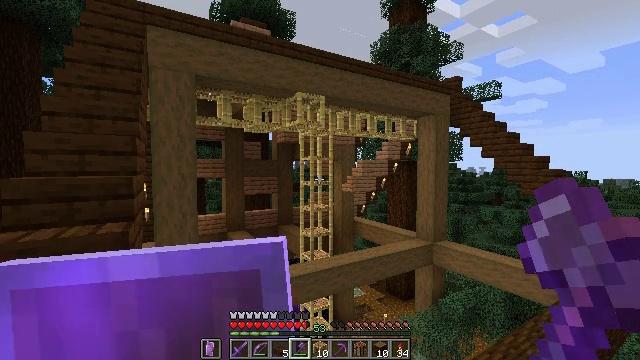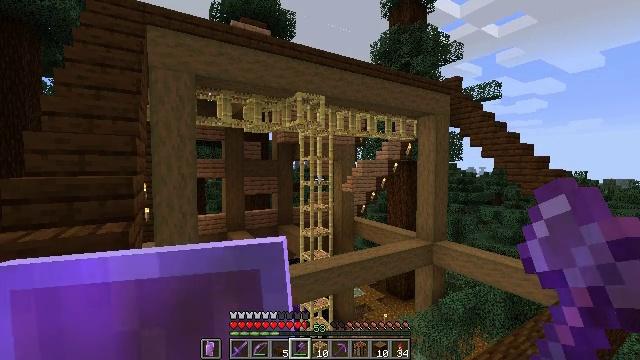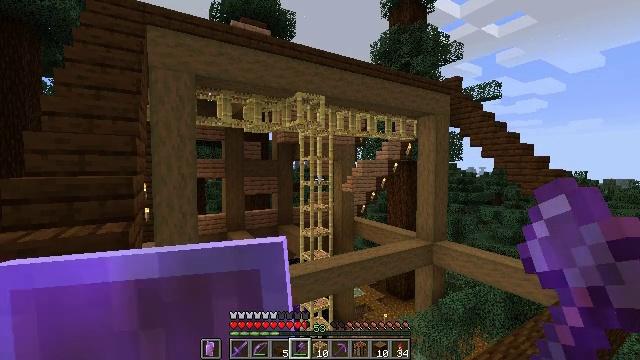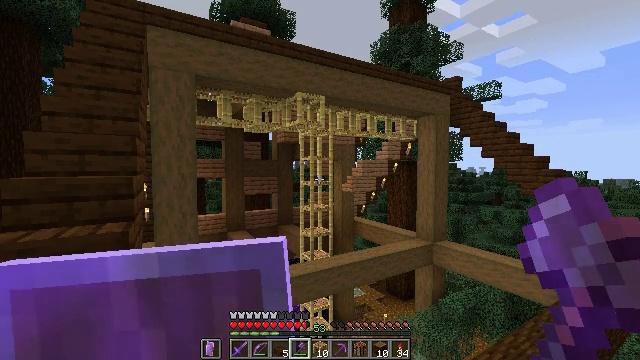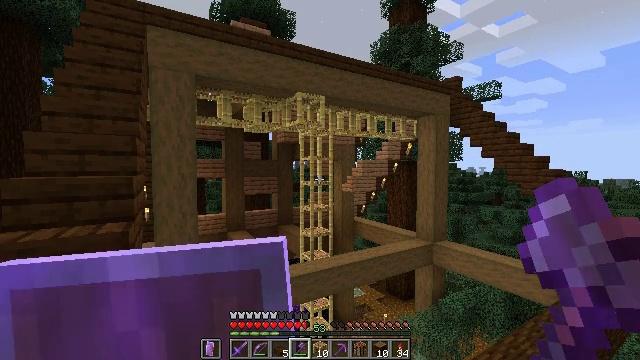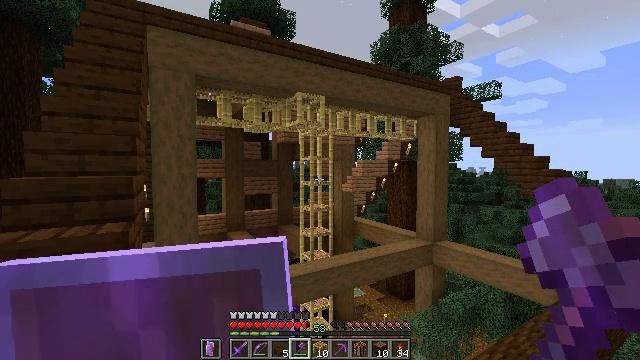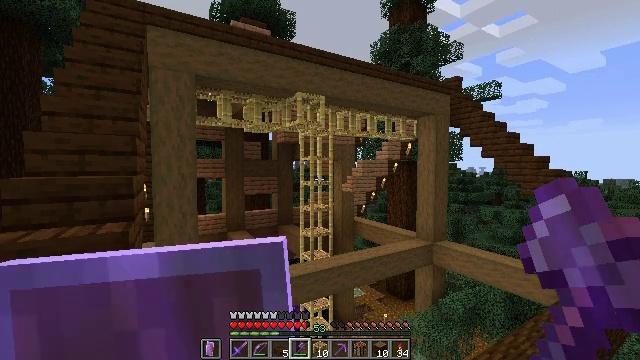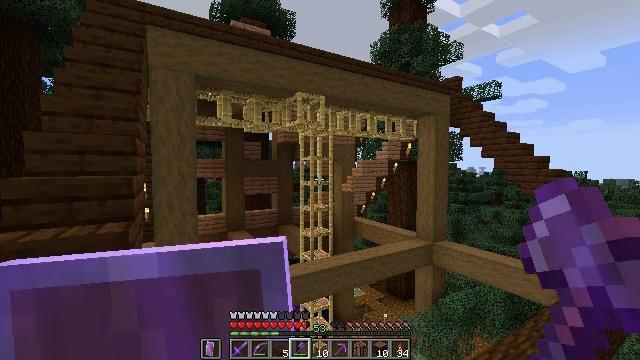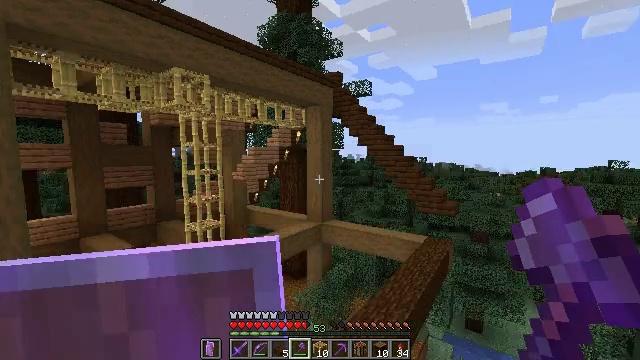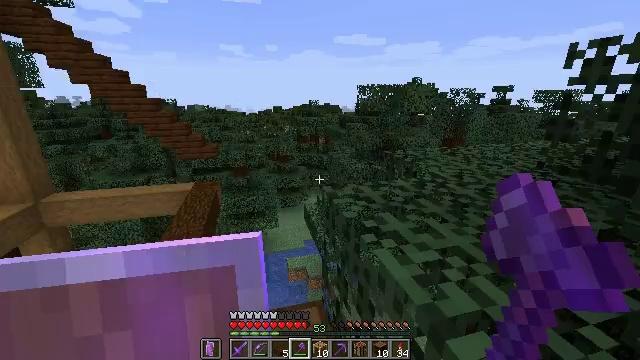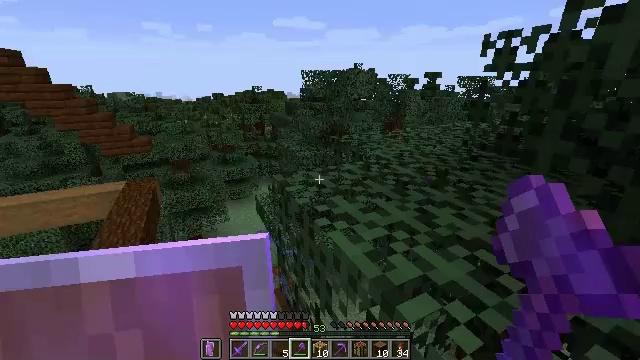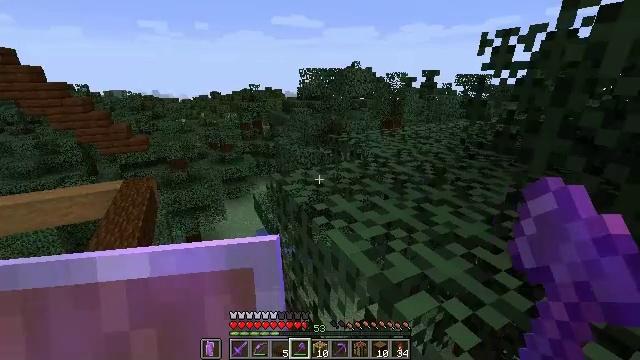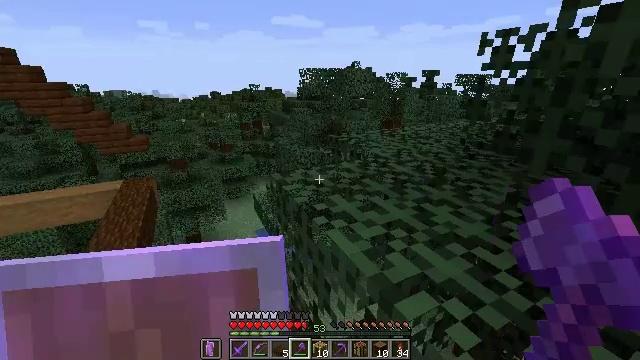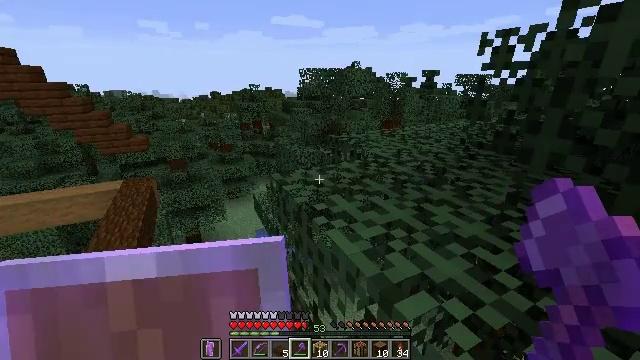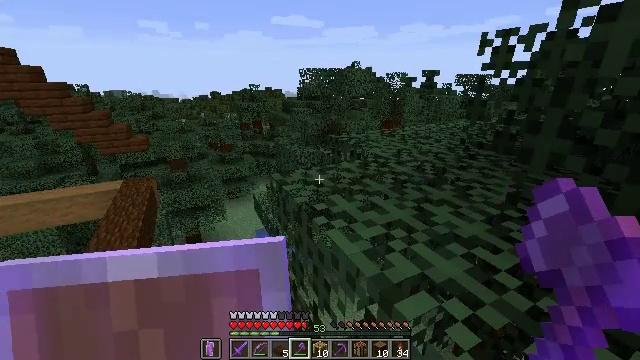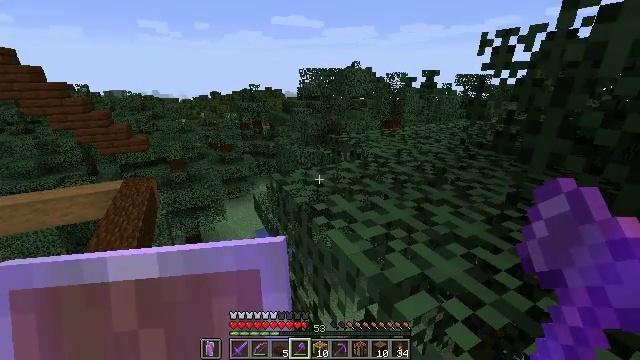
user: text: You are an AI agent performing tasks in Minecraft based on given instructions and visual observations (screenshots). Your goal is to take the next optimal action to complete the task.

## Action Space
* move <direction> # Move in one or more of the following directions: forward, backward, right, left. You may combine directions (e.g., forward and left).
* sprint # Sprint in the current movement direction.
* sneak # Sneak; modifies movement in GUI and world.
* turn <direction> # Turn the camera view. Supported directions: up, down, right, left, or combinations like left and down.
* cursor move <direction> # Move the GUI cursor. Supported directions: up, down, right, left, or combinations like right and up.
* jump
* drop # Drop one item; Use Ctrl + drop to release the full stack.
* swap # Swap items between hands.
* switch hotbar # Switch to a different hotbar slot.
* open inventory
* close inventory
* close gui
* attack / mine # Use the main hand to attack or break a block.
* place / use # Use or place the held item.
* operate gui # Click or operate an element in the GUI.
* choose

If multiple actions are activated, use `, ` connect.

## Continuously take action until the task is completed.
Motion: motion action
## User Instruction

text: Collect spruce log for building materials.
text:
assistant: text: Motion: no_op
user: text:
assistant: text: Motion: no_op
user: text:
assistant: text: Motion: no_op
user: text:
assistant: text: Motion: no_op
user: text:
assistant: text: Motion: no_op
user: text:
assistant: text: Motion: no_op
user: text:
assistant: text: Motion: no_op
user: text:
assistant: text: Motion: turn right and down
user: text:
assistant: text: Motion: turn right and down
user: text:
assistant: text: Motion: turn right and down
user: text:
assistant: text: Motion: no_op
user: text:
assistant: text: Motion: no_op
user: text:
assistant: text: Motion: no_op
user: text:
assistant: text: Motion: no_op
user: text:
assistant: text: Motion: no_op
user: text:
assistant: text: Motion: no_op
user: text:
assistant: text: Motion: no_op
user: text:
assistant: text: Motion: no_op
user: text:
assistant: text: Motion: no_op
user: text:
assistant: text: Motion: no_op
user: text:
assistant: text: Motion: turn left and down
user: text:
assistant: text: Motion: turn left and down
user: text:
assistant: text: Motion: turn left and down
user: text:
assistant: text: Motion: turn left and down
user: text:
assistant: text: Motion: turn left and down
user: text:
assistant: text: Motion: no_op
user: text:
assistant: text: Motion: no_op
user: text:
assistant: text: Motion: no_op
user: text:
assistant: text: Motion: no_op
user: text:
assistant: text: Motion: no_op